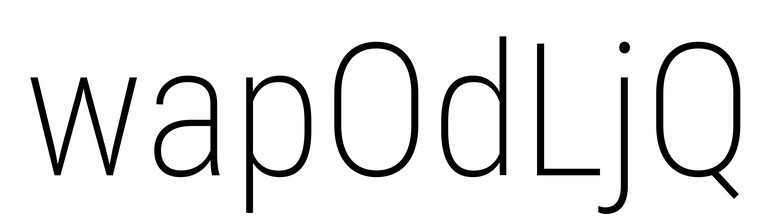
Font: Roboto_Condensed_ExtraLight